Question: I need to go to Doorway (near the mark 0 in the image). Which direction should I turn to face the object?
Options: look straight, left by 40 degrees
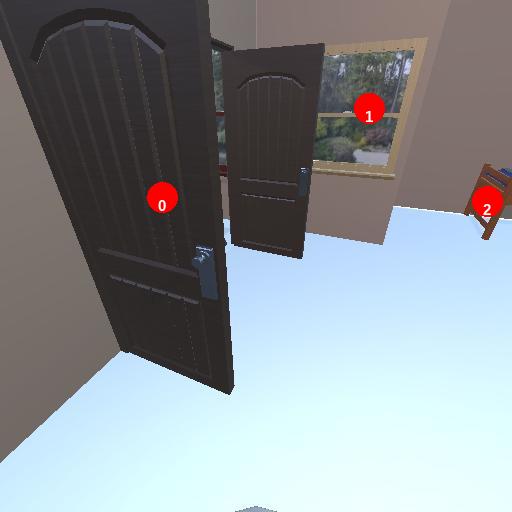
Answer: look straight